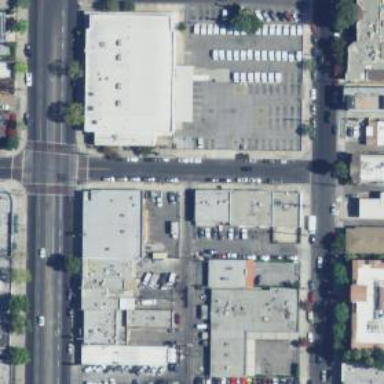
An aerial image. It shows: Alley classified as service road.